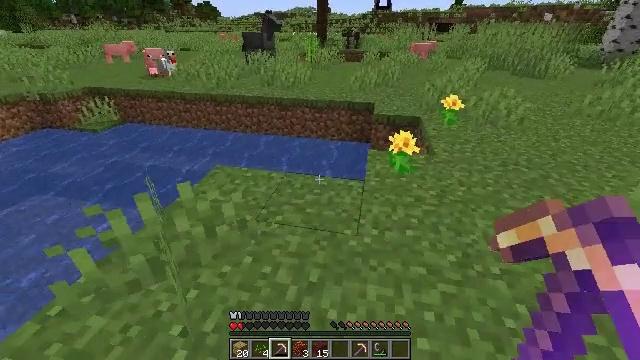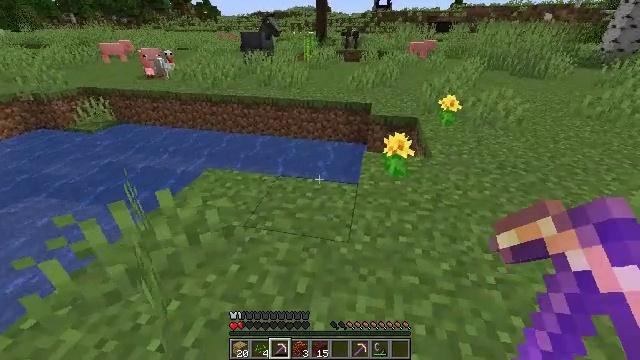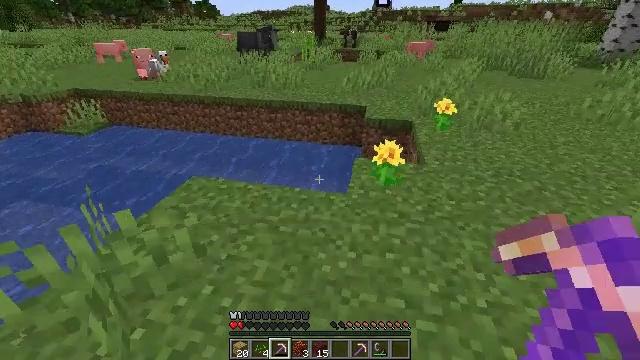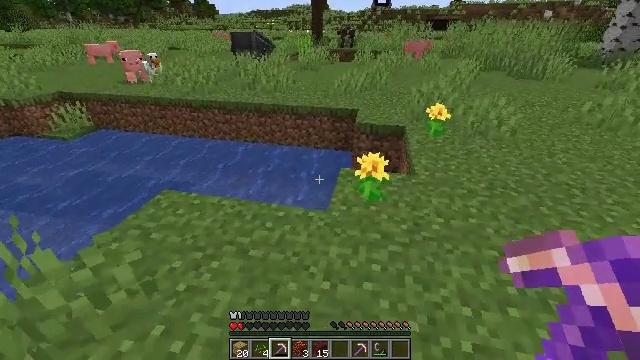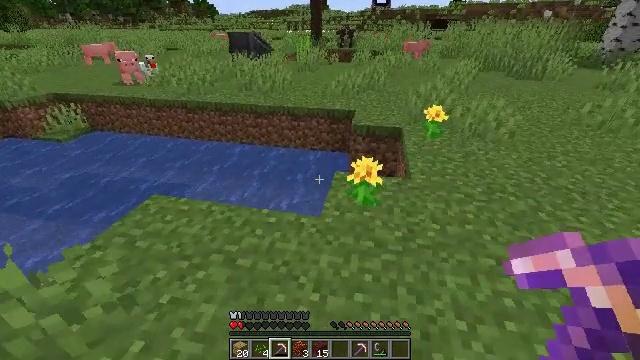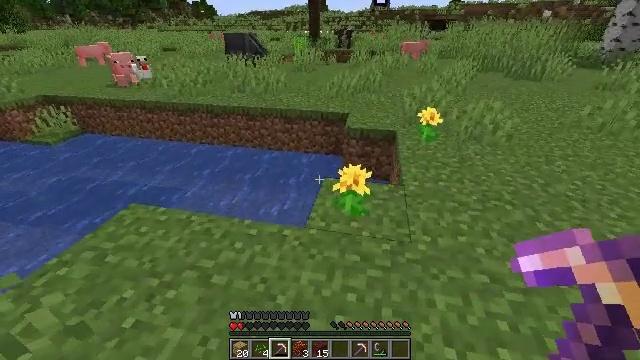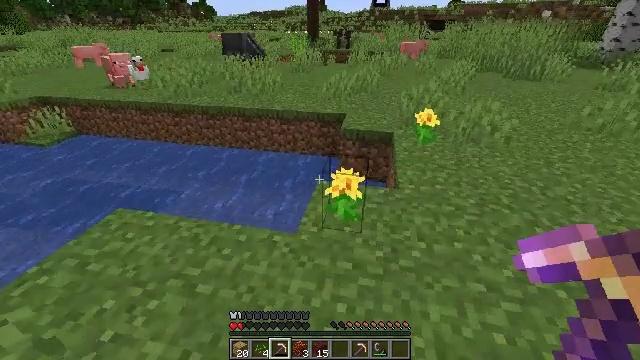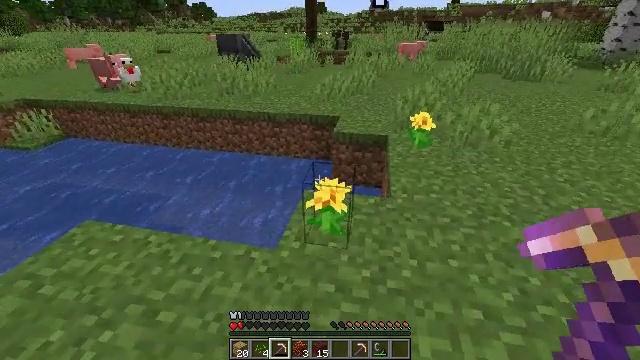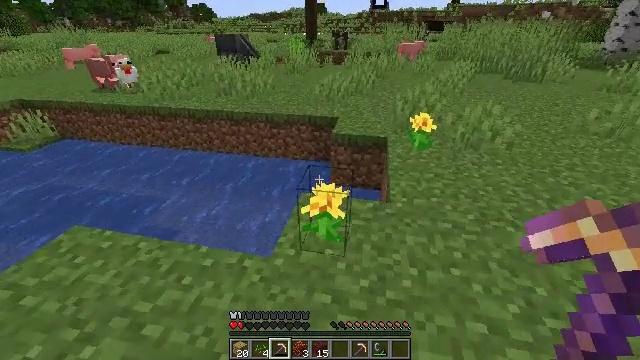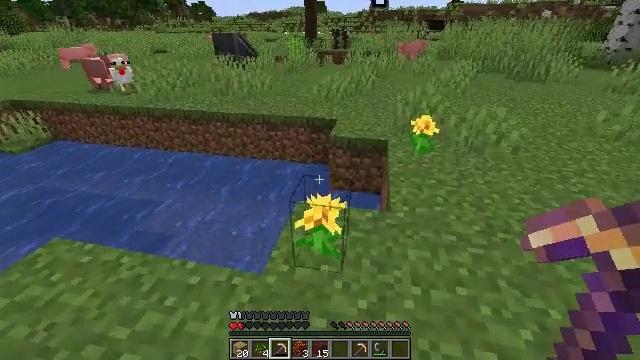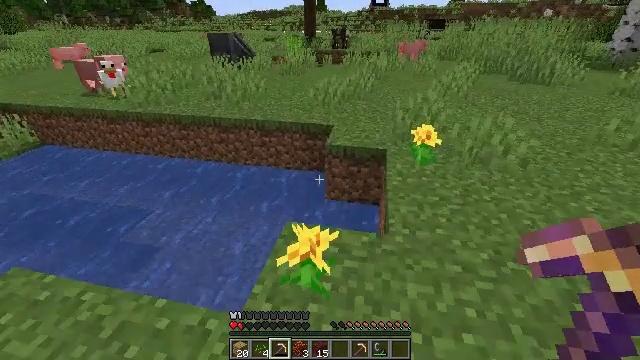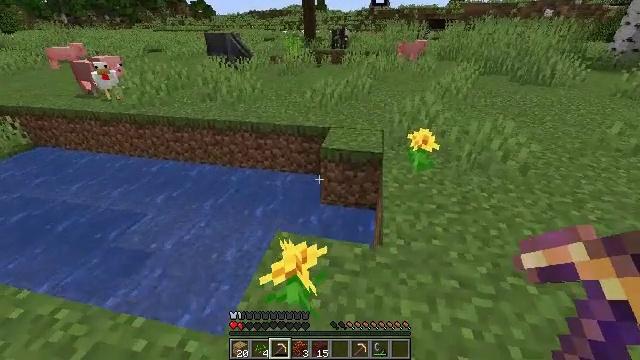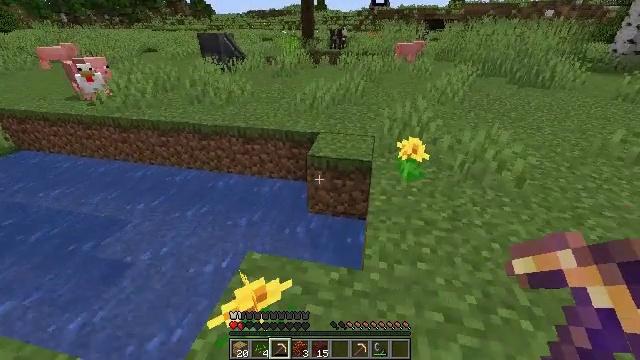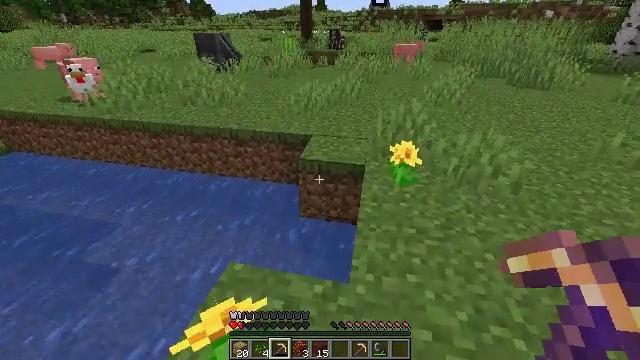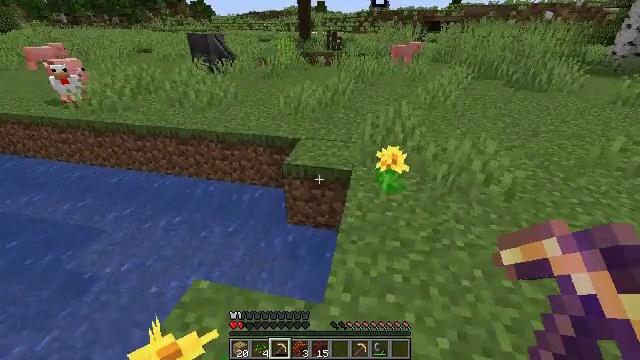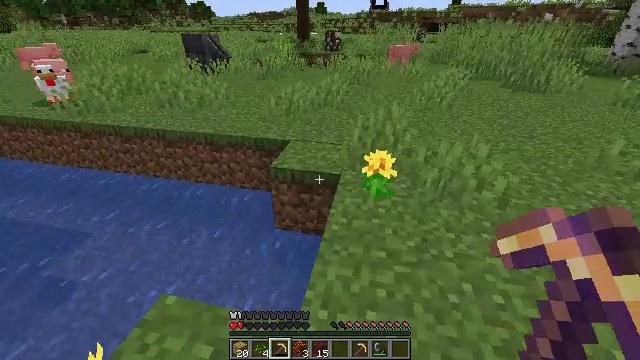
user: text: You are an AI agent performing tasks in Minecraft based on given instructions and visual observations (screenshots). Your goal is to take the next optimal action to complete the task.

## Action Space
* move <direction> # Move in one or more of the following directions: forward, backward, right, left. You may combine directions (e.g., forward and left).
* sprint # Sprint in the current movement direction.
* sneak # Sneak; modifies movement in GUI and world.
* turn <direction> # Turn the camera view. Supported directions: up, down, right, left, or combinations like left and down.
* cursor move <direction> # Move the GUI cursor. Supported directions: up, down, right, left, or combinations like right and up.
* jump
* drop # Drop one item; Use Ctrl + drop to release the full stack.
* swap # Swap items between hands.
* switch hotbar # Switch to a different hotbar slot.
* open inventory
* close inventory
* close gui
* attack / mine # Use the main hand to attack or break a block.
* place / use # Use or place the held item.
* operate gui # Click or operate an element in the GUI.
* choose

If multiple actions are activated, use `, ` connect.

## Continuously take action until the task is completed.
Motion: motion action
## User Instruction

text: Gather stone by using a pickaxe.
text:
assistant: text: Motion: move forward and move right
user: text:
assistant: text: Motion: move forward and move right
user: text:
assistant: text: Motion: move forward and move right
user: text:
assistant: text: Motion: move forward and move right
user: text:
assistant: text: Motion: move forward and move right
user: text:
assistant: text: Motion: move forward and move right
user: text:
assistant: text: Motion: move forward
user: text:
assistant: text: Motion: move forward
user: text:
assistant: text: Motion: move forward
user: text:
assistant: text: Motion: move forward and move right
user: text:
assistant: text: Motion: move forward and move right
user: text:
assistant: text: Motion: move forward and move right
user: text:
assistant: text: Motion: move forward and move right
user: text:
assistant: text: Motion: move forward and move right
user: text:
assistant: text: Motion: move forward and move right
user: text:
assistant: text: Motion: move forward and move right
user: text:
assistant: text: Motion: move forward and move right
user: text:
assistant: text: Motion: move forward
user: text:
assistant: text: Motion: move forward
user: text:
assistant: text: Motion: move forward
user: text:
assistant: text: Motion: move forward
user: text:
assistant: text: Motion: move forward
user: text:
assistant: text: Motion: move forward
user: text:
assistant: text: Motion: move forward
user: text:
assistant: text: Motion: move forward
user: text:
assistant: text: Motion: move forward
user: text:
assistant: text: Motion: move forward
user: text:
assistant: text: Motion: move forward
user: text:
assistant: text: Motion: move forward
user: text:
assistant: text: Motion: move forward